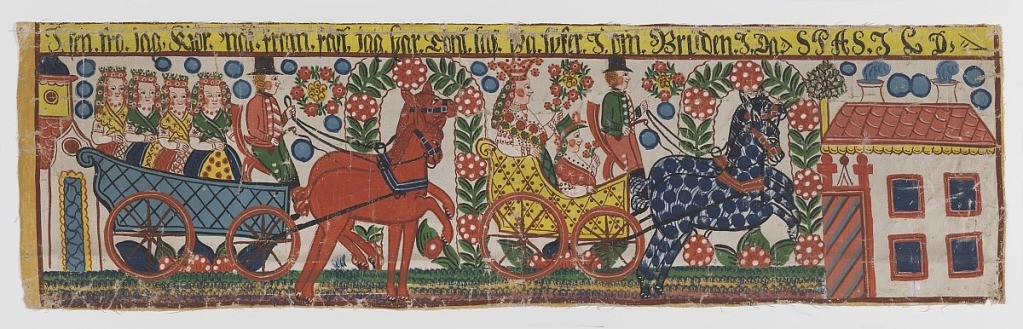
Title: "Procession of the Queen of Sheba" ?
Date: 1830–40
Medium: Hand painted linen tabby
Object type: Bonad
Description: Panel of painted linen showing people in horse-drawn carts, house, floral decoration, with a band at top bearing an inscription. The letters "SPAS ILD" at the top right of the bonad indicate names of the original owners.